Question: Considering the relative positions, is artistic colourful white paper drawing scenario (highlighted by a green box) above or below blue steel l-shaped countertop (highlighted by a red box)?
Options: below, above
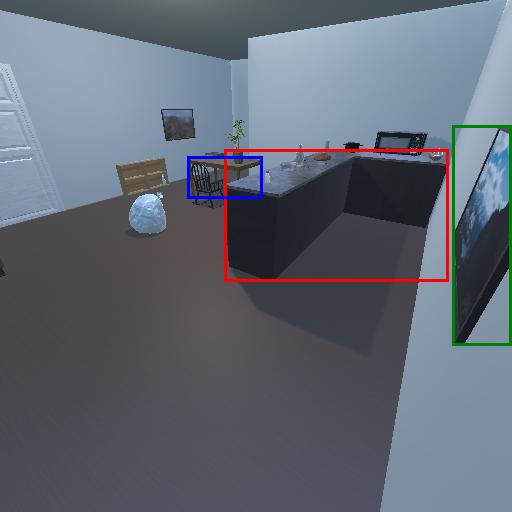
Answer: below